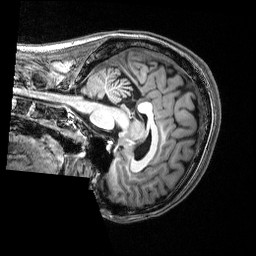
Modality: T1w
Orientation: sagittal
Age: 24
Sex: male
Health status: healthy
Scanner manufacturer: siemens
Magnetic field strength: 3 T
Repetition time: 2.53 s
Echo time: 0.00339 s